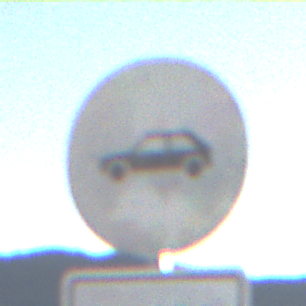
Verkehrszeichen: VerbotPersonenkraftwagen
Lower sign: ZeitangabenOhneBeschraenkungAufWochentage1
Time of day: SunriseSunset
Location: Outdoor (Nature)
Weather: Clear
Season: NotSpecified
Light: Natural